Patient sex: F
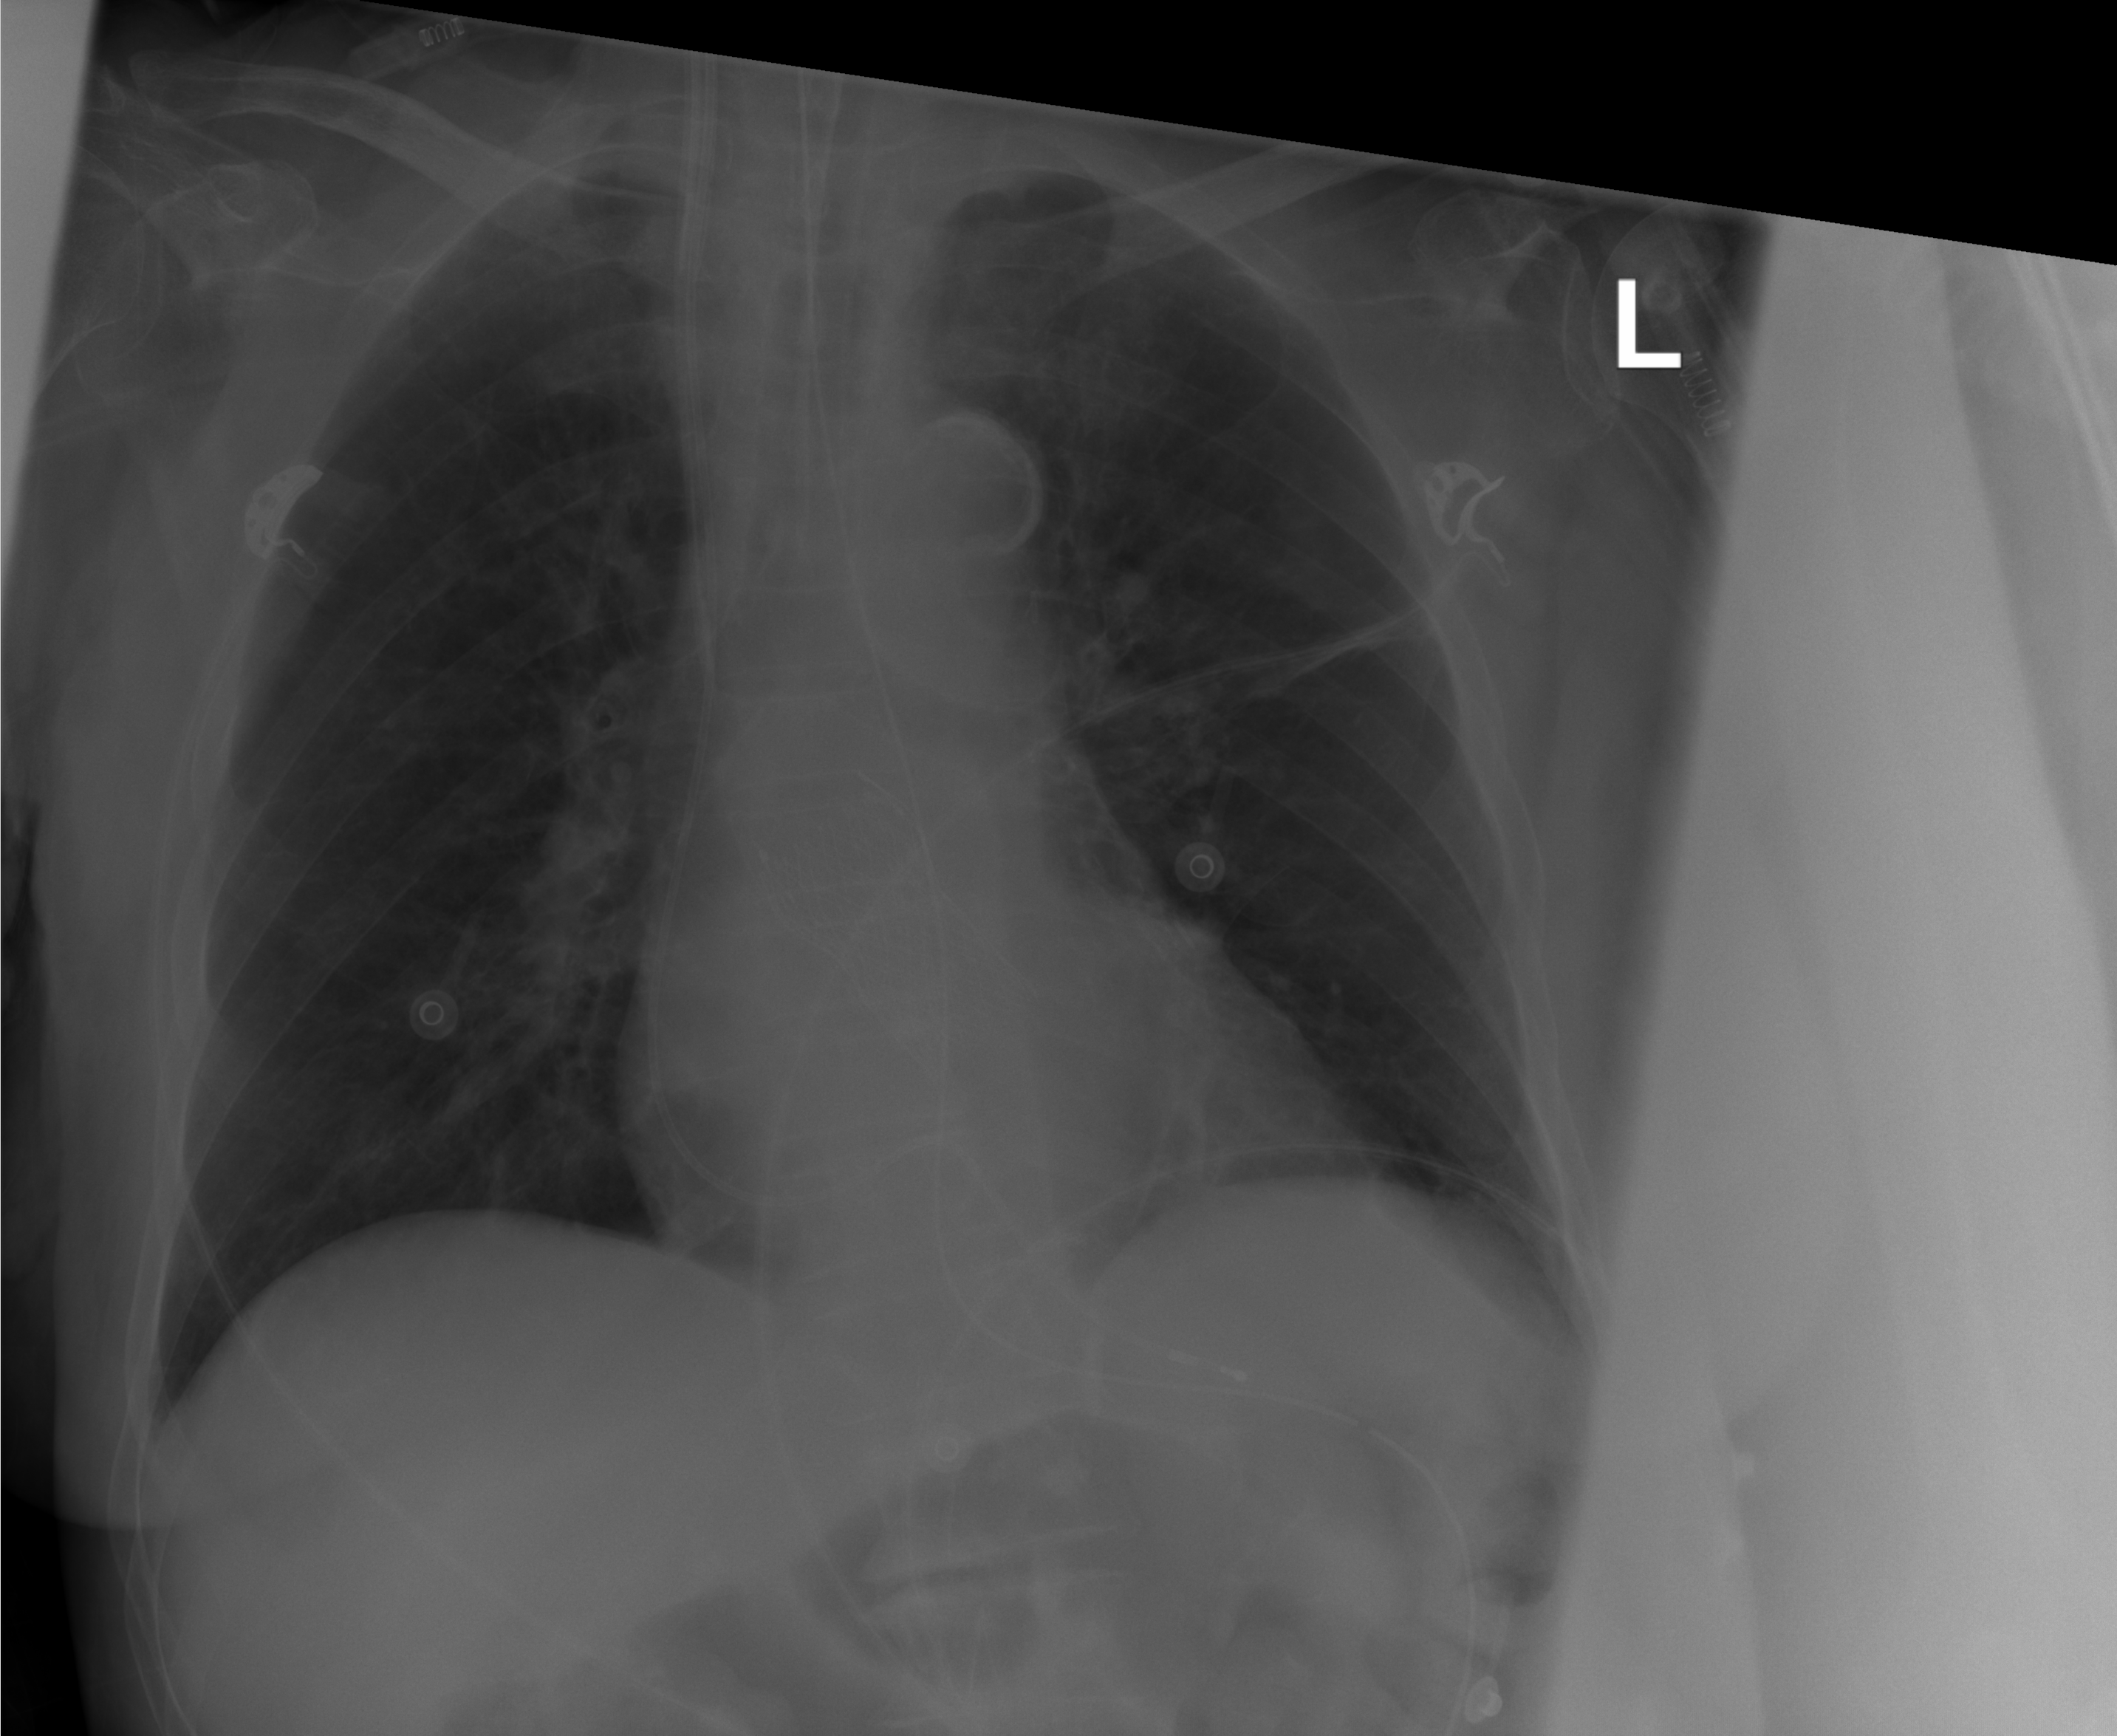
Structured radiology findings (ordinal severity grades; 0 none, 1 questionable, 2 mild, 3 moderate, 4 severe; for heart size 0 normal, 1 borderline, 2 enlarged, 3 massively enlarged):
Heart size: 0
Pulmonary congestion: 1
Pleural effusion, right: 0
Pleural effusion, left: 0
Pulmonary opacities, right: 0
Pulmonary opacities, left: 0
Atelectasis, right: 0
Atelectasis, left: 0